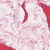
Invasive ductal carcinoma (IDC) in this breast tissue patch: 0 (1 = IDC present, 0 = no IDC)